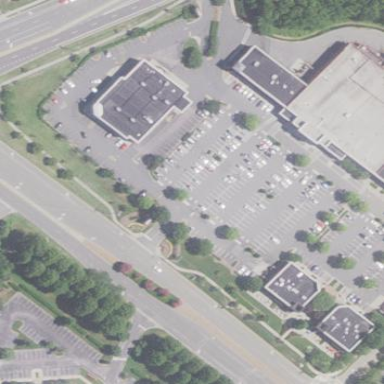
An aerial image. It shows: Shopping mall within retail area.